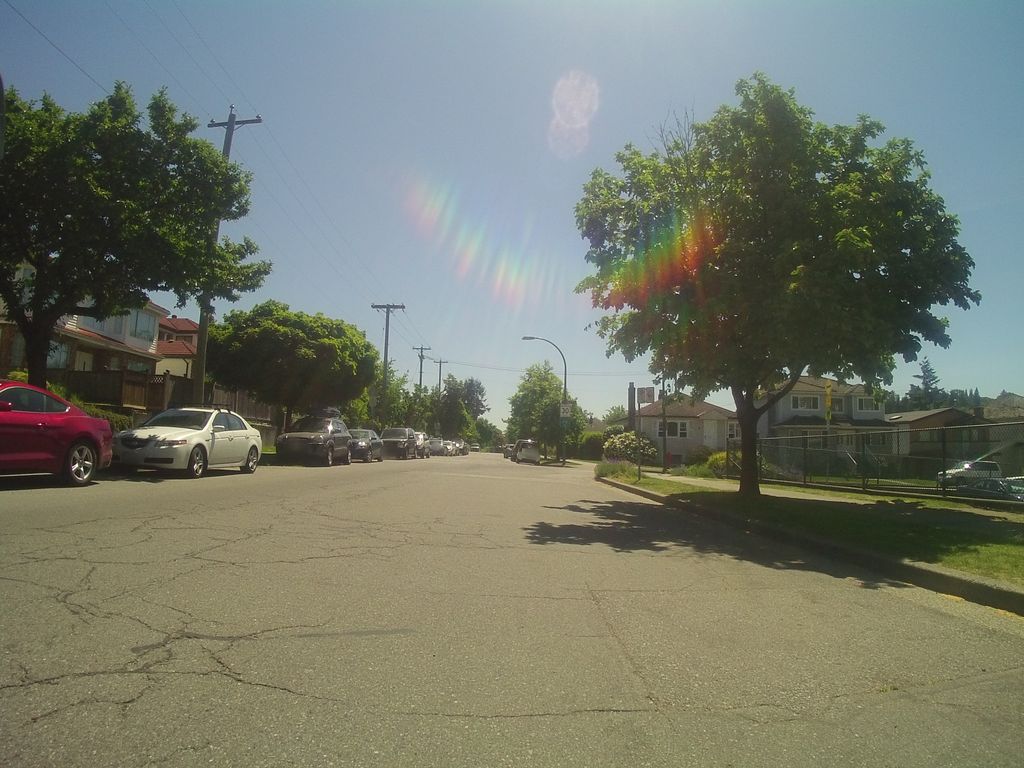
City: vancouver